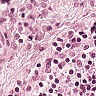
Metastatic tissue present: no